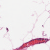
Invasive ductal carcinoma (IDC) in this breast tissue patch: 0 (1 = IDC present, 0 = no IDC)